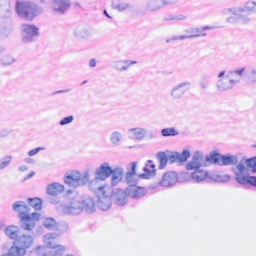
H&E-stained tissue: Breast